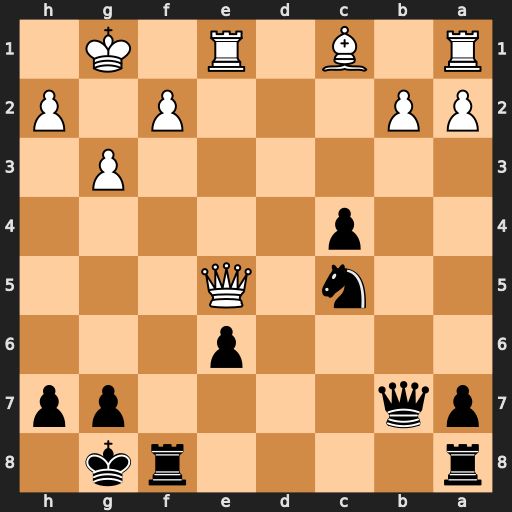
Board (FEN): r4rk1/pq4pp/4p3/2n1Q3/2p5/6P1/PP3P1P/R1B1R1K1
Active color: b
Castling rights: -
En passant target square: -
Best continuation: Rxf2 Kxf2 Nd3+ Kg1 Nxe5